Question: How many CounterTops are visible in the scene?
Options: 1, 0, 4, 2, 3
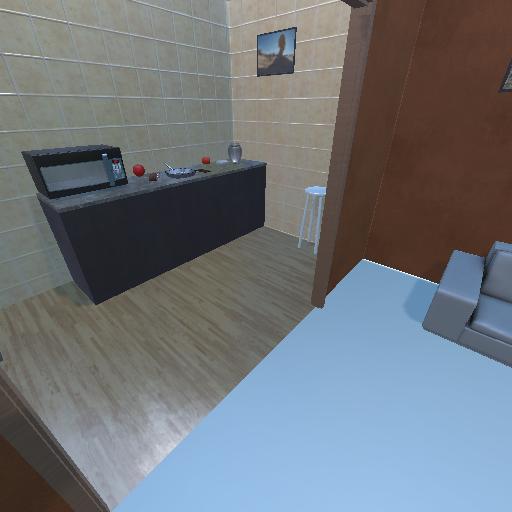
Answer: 1